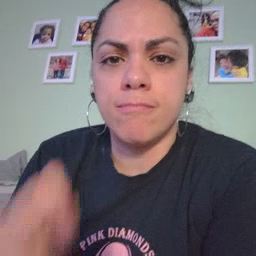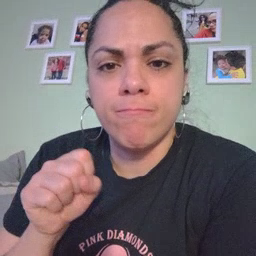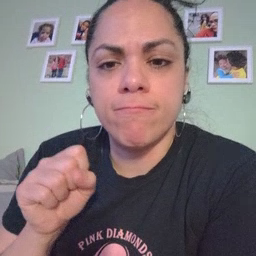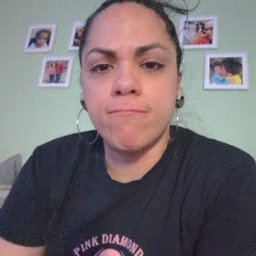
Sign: yes